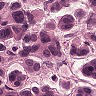
Metastatic tissue present: yes